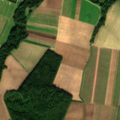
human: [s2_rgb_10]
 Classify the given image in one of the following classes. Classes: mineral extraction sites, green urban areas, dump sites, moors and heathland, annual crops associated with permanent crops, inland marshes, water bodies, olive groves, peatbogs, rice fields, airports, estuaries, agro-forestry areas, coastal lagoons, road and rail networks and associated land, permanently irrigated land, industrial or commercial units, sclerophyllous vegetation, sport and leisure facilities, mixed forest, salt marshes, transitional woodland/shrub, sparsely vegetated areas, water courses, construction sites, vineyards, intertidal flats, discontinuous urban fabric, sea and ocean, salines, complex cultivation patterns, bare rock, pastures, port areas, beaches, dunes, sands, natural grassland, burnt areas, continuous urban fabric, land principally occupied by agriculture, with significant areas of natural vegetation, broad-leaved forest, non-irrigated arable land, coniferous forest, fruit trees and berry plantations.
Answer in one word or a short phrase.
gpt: discontinuous urban fabric, non-irrigated arable land, land principally occupied by agriculture, with significant areas of natural vegetation, broad-leaved forest